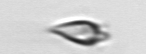
Label: Oxytoxum